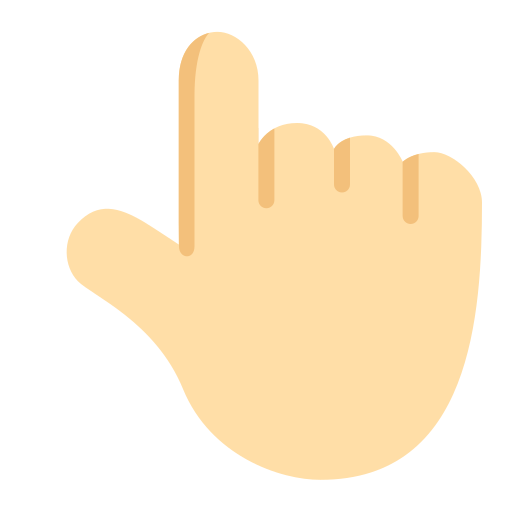
backhand index pointing up flat light